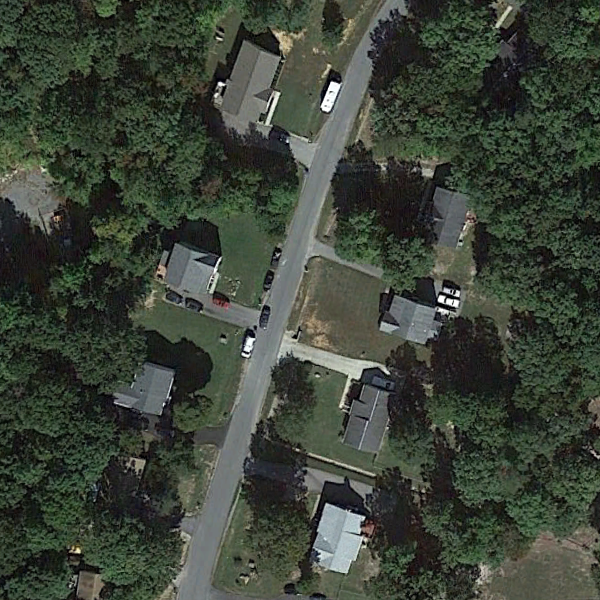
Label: MediumResidential